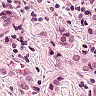
Metastatic tissue present: yes